Field crop: maize
Growth stage: 1
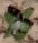
Species: chenopodium